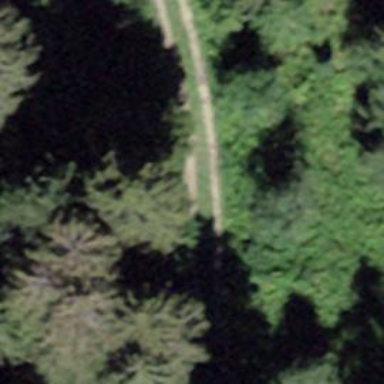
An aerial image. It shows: Backcountry track for hiking.